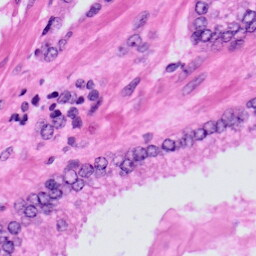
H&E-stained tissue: Prostate